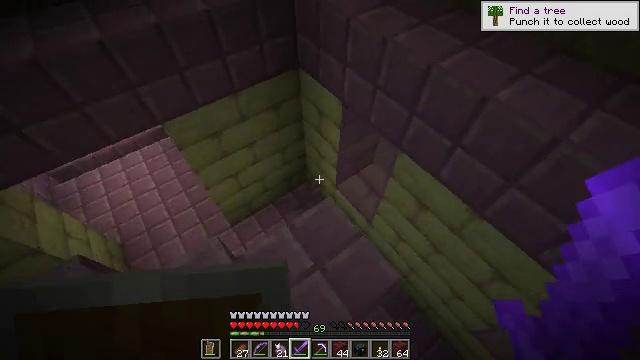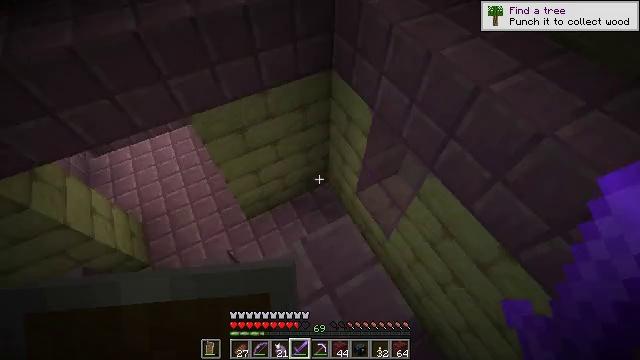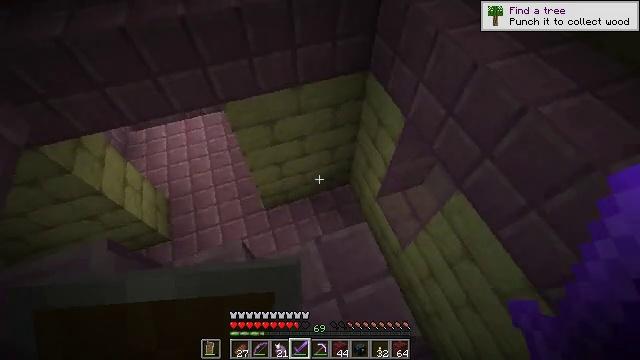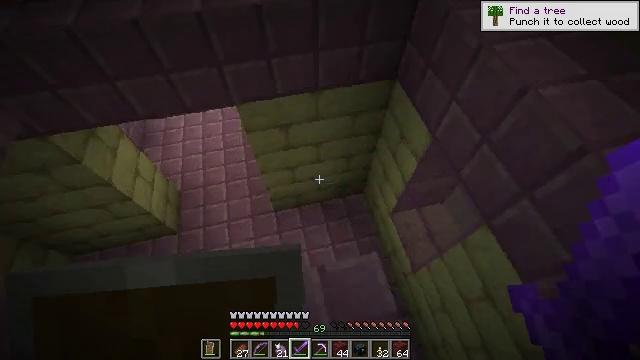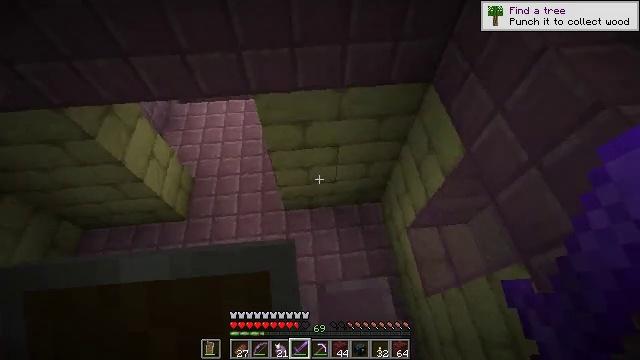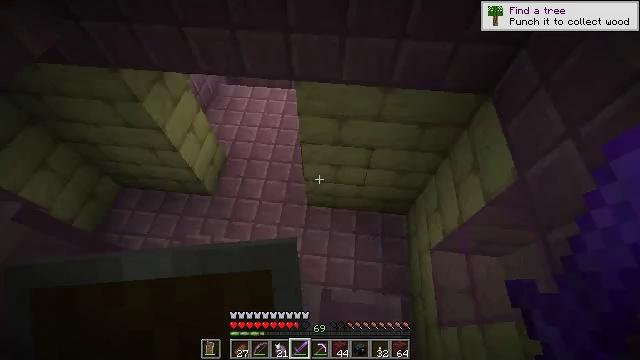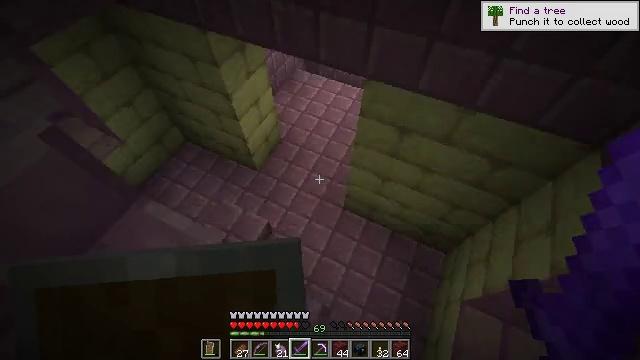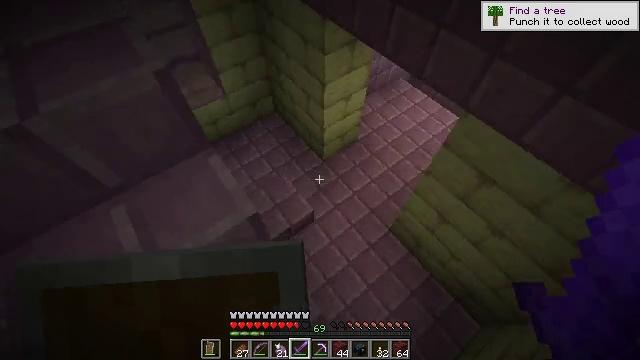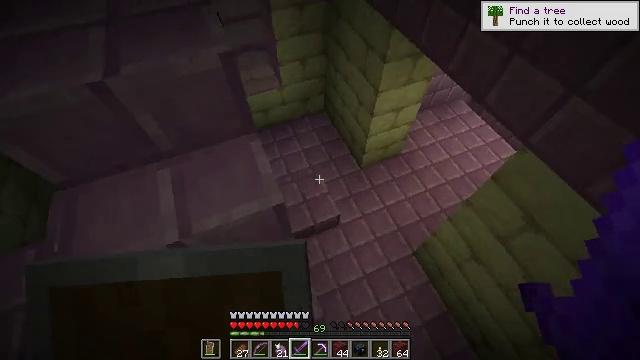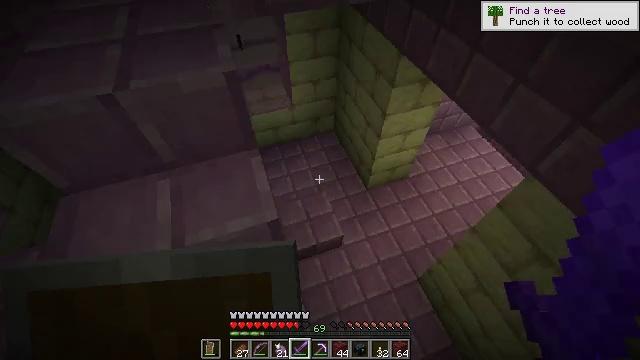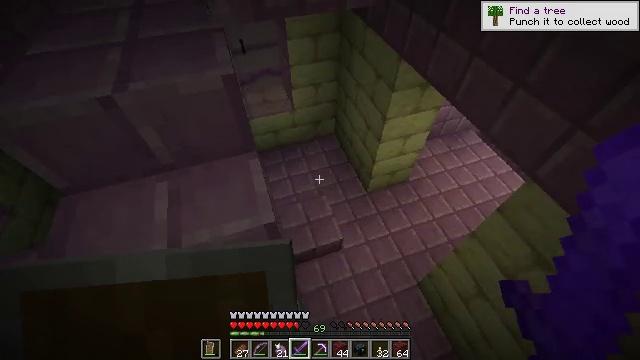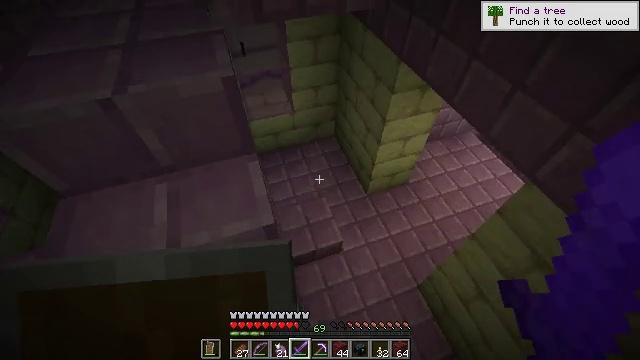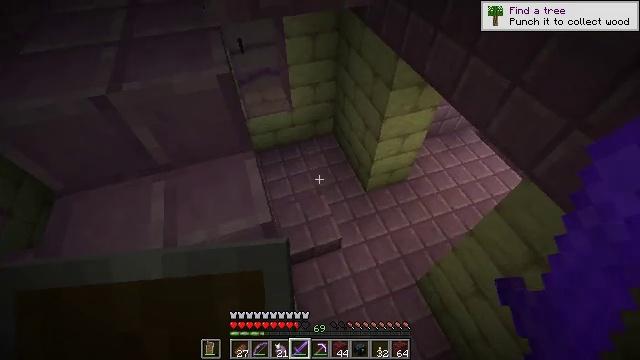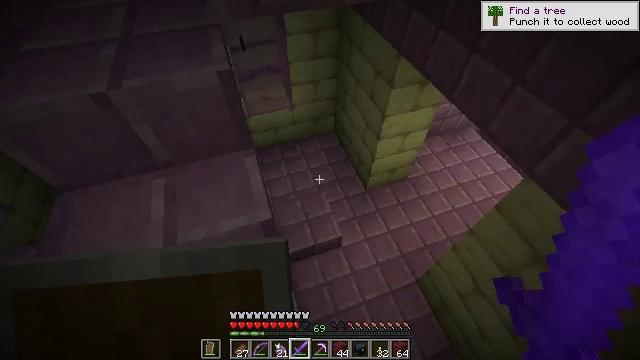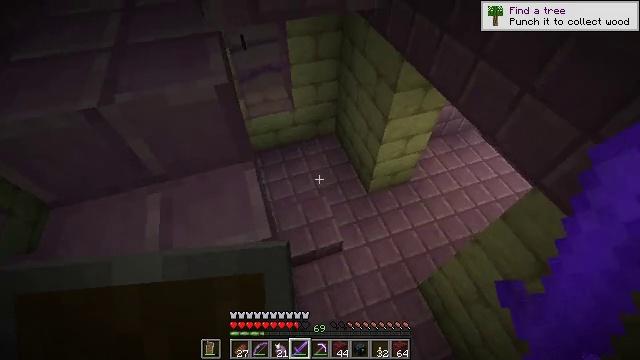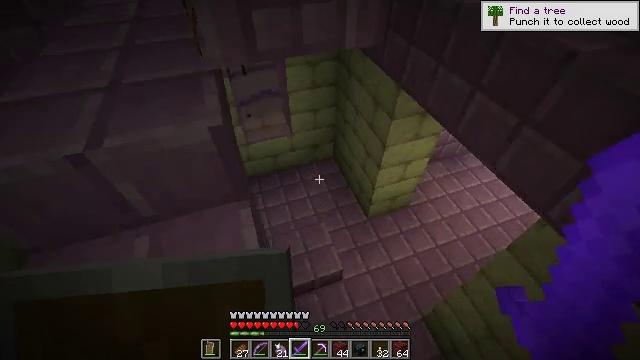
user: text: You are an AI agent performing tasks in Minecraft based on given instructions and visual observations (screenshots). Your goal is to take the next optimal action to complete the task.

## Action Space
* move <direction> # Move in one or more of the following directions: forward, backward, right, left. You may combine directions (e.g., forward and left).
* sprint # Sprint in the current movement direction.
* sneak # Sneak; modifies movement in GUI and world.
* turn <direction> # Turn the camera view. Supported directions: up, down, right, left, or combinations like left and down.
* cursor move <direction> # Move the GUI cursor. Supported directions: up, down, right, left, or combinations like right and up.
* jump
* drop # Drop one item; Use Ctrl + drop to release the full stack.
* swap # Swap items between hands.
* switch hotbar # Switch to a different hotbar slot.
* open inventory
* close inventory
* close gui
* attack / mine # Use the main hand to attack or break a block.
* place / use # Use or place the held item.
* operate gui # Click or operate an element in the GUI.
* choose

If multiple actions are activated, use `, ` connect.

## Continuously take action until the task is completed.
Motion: motion action
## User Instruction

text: Kill mobs.
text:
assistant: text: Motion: move forward, turn left and down
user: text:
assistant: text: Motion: move forward, turn left
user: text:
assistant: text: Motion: move forward, turn left and down
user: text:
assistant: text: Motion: turn left
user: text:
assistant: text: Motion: turn left
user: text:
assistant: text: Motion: turn left
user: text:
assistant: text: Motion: turn left
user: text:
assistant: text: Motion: turn left
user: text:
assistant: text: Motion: turn left and up
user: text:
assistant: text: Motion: no_op
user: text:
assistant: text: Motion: no_op
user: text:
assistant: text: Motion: no_op
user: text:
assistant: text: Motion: no_op
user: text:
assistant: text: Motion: move forward
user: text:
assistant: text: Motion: move forward, turn up
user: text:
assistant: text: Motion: move forward, turn up
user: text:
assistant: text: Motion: move forward, turn right and up
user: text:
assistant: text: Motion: move forward, turn right and up
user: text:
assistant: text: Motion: move forward, turn right and up
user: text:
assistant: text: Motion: move forward, turn right and up
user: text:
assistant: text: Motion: turn right and up
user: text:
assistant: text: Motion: turn right and up
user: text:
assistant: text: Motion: turn right and up
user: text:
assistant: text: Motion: turn right
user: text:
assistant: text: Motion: turn right
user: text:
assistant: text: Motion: turn right
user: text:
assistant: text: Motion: turn right and up
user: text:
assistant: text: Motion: move forward and move right, turn right and up
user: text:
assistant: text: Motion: move forward and move right, turn right and up
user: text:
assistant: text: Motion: move forward and move right, turn up